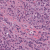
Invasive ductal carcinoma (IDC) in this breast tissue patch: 1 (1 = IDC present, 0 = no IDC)